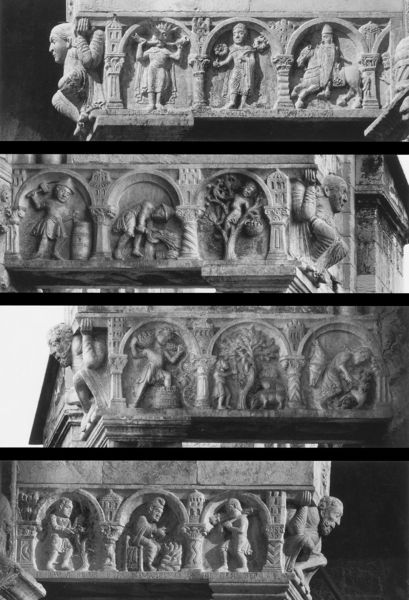
Titel: Verona, S. Zeno Maggiore
Standort: Verona, S. Zeno Maggiore (EU - I - Toskana)
Schlagwörter: baum, mann, menschen, marmor, schwarz, säulen, weiss, ornament, alt, architektur, stein, kirche, arbeit, skulptur, relief, bogen, fassade, arbeiten, feldarbeit, figuren, dekoration, dekor, verzierung, bildhauerei, foto, bögen, bücken, schwarz-weiß, sichel, bürger, fass, ritter, darstellung, kapitell, fries, sims, kanzel, antik, mittelalter, rundbögen, heilige, stechen, bauplastik, stifter, baudekor, meißel, zusammenstellung, fassstechen, türfries, feuer, böttcher